Question: I am having issues with my AVCaptureVideoPreviewLayer method when grabbing a cropped UIImage of the viewable screen. Currently it is working but not outputting the correct crop that I require.
I am trying to output a square but it (by the looks of it) seems to be giving the full height and compressing the image.
The before image shows the LIVE screen and the after image shows the image once the capture button has been pressed. You can see that it has been changed vertically to fit the square but the height hasn't been cropped vertically.

'''
[stillImageOutput captureStillImageAsynchronouslyFromConnection:videoConnection completionHandler: ^(CMSampleBufferRef imageSampleBuffer, NSError *error) {
if (imageSampleBuffer != NULL) {
NSData *imageData = [AVCaptureStillImageOutput jpegStillImageNSDataRepresentation:imageSampleBuffer];
[self processImage:[UIImage imageWithData:imageData]];
}
}];
'''
'''
- (void) processImage:(UIImage *)image { //process captured image, crop, resize and rotate
haveImage = YES;
CGRect deviceScreen = _previewLayer.bounds;
CGFloat width = deviceScreen.size.width;
CGFloat height = deviceScreen.size.height;
NSLog(@"WIDTH %f", width); // Outputing 320
NSLog(@"HEIGHT %f", height); // Outputting 320
UIGraphicsBeginImageContext(CGSizeMake(width, width));
[image drawInRect: CGRectMake(0, 0, width, width)];
UIImage *smallImage = UIGraphicsGetImageFromCurrentImageContext();
UIGraphicsEndImageContext();
CGRect cropRect = CGRectMake(0, 0, width, width);
CGImageRef imageRef = CGImageCreateWithImageInRect([smallImage CGImage], cropRect);
CGImageRelease(imageRef);
[captureImageGrab setImage:[UIImage imageWithCGImage:imageRef]];
}
'''
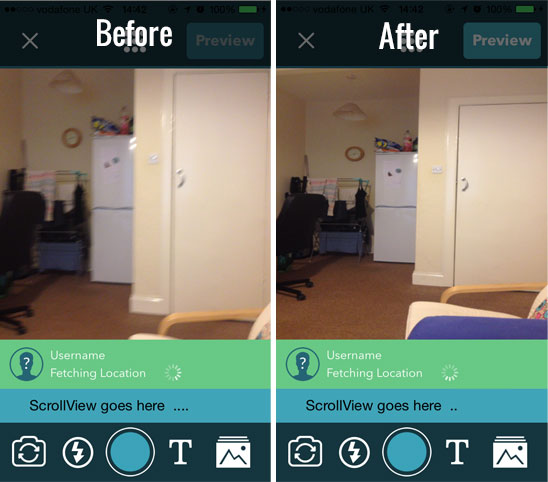
Answer: Even if the preview layer is square, keep in mind that the generated still image keeps its original size.
From what I see, the problem is here:
'''
UIGraphicsBeginImageContext(CGSizeMake(width, width));
[image drawInRect: CGRectMake(0, 0, width, width)];
'''
You already made your context square with the first line. You still need to draw your image in its original format, it will be clipped by that context. On the second line, you are forcing the drawing of the original image in a square, thus making it look "squeezed".
You should find the right image height that keeps the original ratio while fitting your "width". Next, you will want to draw that image with the correct size (keeping the original ratio) in your square context. If you want to clip the center, change your Y position of the drawing.
Something similar to this:
'''
- (void) processImage:(UIImage *)image {
UIGraphicsBeginImageContext(CGSizeMake(width, width));
CGFloat imageHeight = floorf(width / image.width * image.height);
CGFloat offsetY = floorf((imageHeight - width) / 2.0f);
[image drawInRect: CGRectMake(0, -offsetY, width, imageHeight)];
UIImage *smallImage = UIGraphicsGetImageFromCurrentImageContext();
UIGraphicsEndImageContext();
[captureImageGrab setImage:smallImage];
}
'''
That should do it.